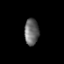
Tissue: prostate
Cell type: Endothelial cells
Senescence score: 0.2462
Nuclear area (px): 368
Mean DAPI intensity: 105.799